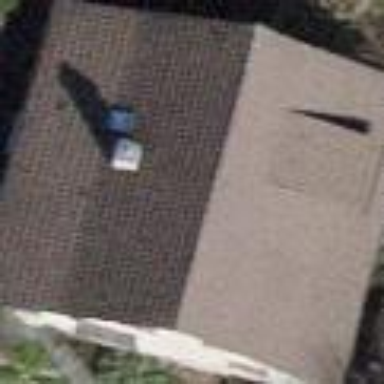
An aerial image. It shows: Building with tile roof.